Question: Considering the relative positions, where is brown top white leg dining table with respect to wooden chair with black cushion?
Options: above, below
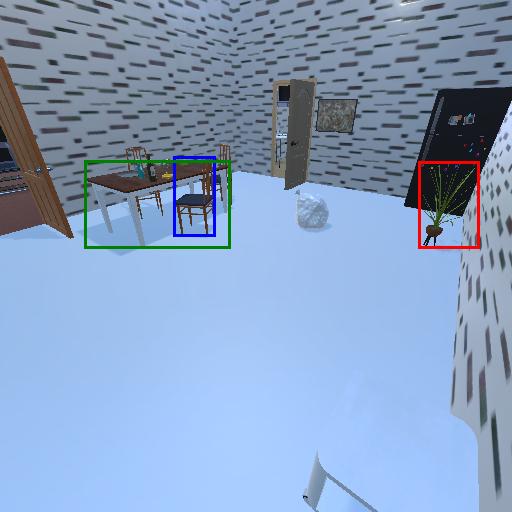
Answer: above